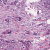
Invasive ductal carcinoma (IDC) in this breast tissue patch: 1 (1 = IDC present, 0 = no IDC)